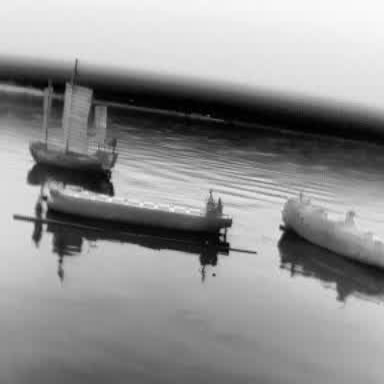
There is a sailboat in the infrared image.